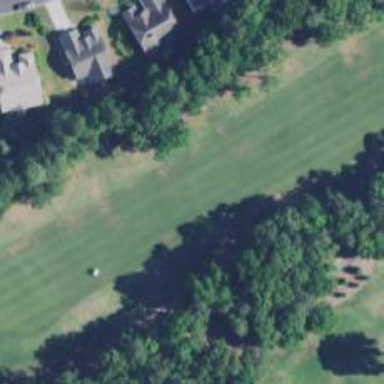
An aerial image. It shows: View of golf hole.